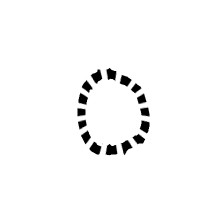
Shape: circle